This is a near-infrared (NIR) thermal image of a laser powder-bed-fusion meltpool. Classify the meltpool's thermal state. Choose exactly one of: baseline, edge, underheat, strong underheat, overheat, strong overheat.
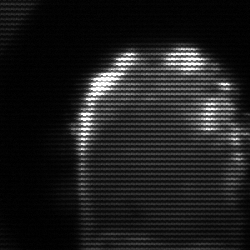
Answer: baseline